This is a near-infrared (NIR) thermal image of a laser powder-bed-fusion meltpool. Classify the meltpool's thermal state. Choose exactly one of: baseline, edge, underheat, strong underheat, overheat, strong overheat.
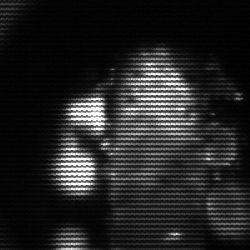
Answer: strong underheat